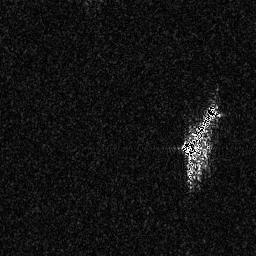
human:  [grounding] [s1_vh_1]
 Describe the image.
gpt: In the satellite image, there is  <ref>1 large ship </ref> <box>[[70, 39, 84, 60, 0]]</box> located at right.